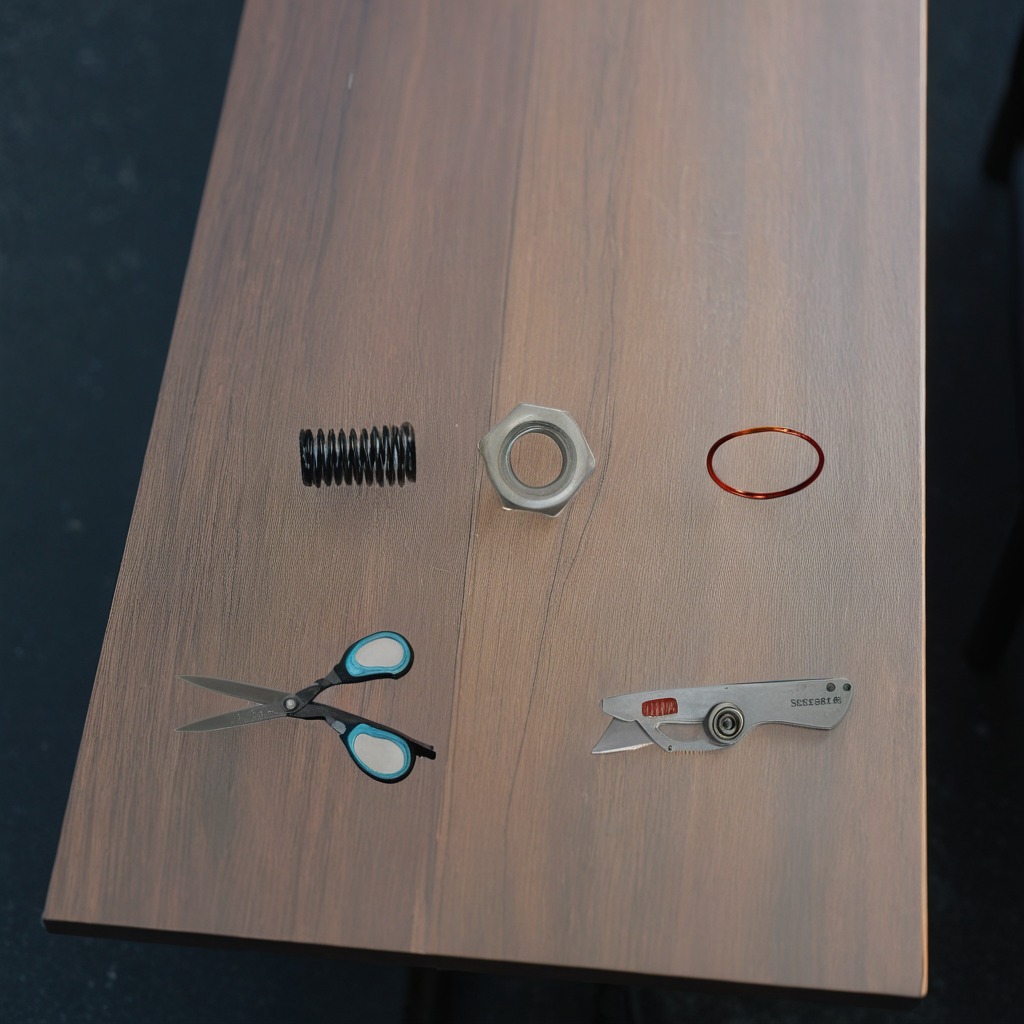
A rubber Oring, a utility knife, a coiled metal spring, a pair of scissors, and a metal nut are lying on a old table with faint burn marks in a small garage at twilight.